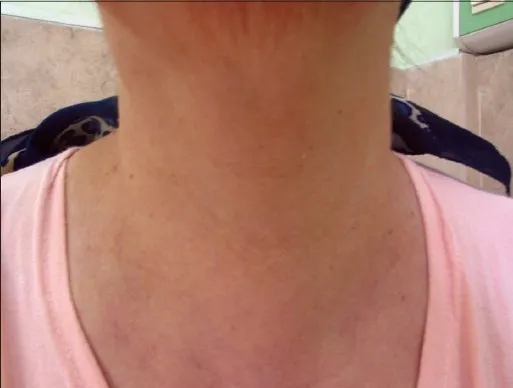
Anterior view of neck.
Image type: medical_photograph (skin_photograph)